Question: I have a list of textual descriptions, each of which a user must score on a scale of 1-5. The number of textual descriptions is variable, so I can't just define a static Grid in XAML.
The following image shows approximately what I'm after:

In ASP.NET, I could bind my list of text items to a Repeater control. For each row, the text would be displayed in a Label, and next to it would be a DropDownList that contains a static list of items. Is there a similar control available in Silverlight?
Should I be using one of these?
- - - -
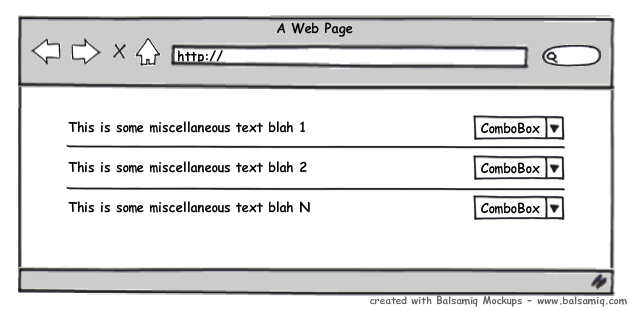
Answer: I solved this by using an ItemsControl, and within the ItemTemplate I placed the TextBlock and ComboBox controls.
The only wrinkle for me was that the ComboBox depended on a separate DataContext, so I had to resort to using the DataContextProxy described in <URL>